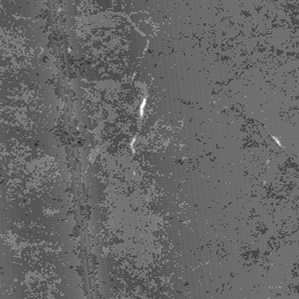
Label: frost